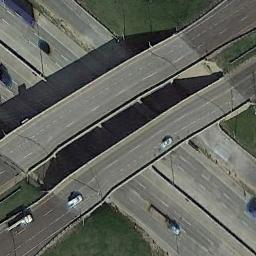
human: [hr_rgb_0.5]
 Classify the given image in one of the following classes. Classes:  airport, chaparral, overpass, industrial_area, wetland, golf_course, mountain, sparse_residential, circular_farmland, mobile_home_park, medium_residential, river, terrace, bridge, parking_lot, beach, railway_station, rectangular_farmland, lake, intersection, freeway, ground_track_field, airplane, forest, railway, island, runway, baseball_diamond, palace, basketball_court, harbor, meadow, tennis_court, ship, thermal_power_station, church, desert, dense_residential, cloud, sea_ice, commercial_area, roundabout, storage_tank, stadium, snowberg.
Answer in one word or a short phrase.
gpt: overpass